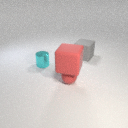
large gray rubber cube to the right of small red rubber sphere